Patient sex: M
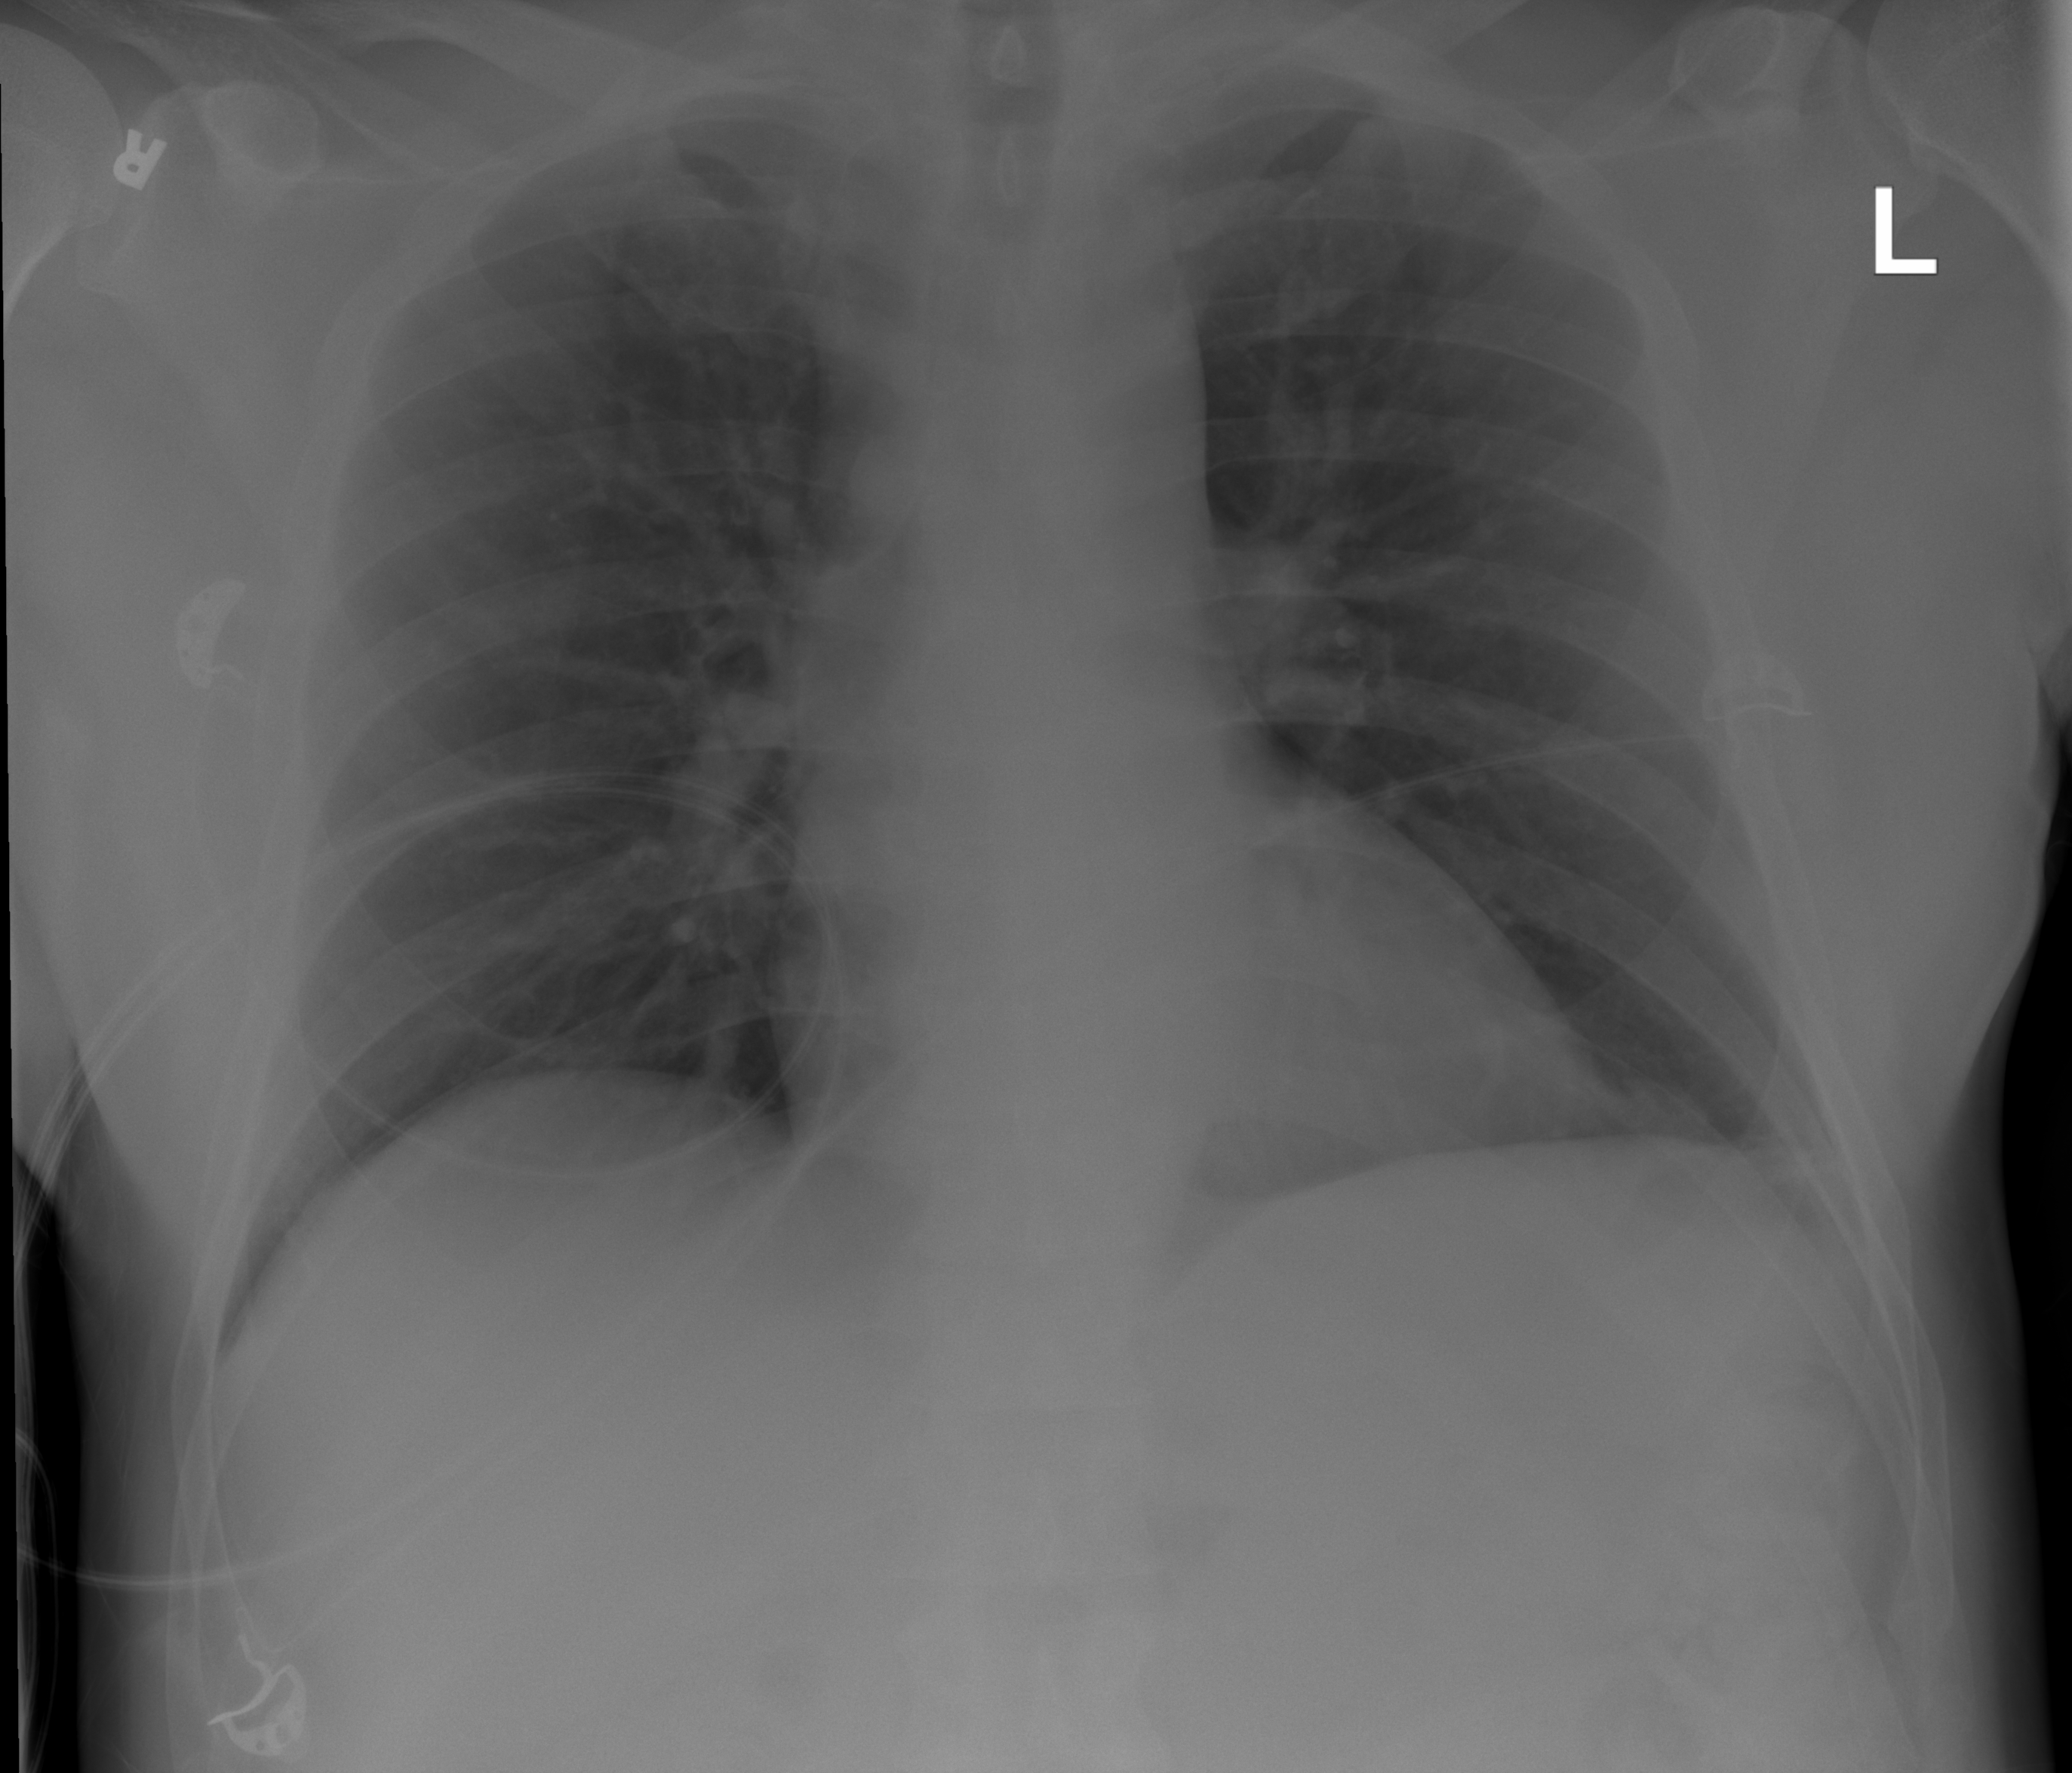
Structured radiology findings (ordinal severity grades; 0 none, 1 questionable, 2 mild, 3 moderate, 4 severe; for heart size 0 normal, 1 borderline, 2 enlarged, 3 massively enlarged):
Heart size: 1
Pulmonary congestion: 0
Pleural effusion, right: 0
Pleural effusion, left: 2
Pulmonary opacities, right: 0
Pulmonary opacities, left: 0
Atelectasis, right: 0
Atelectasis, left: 2